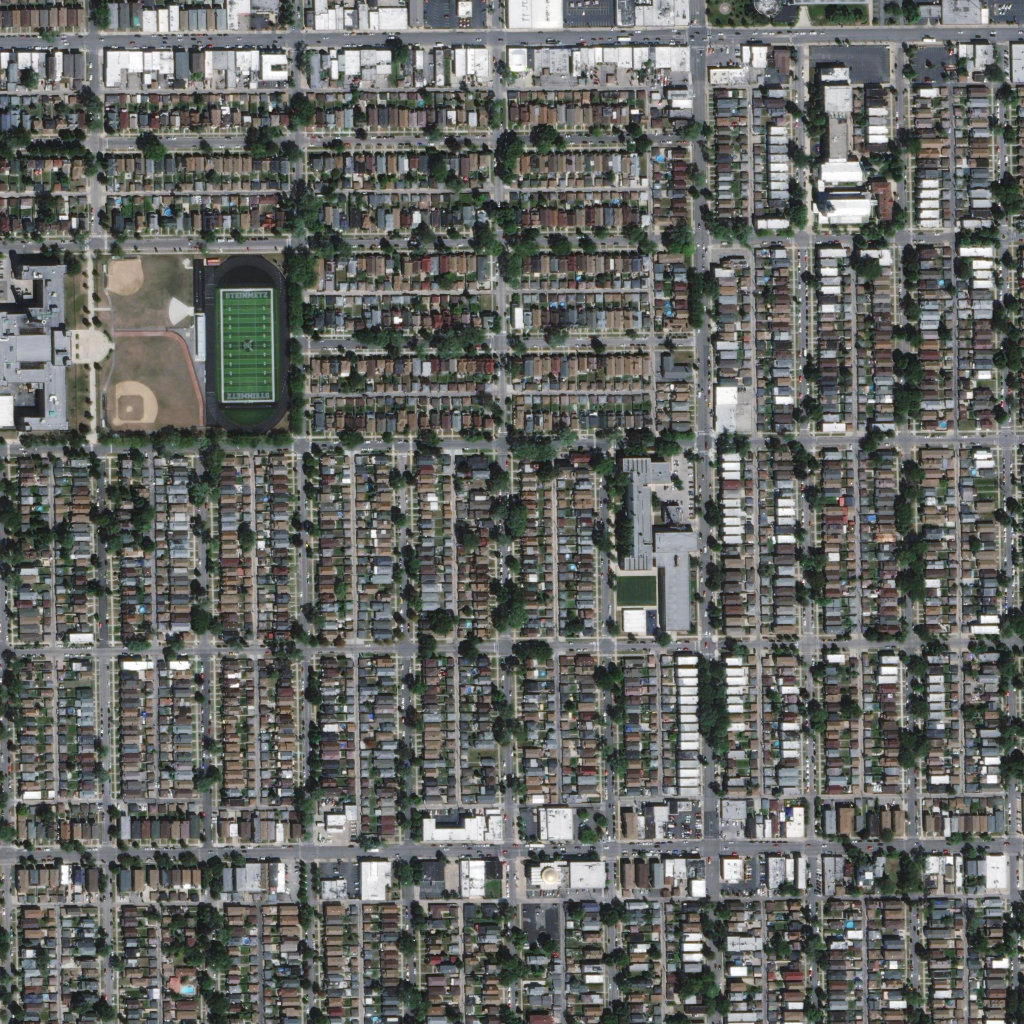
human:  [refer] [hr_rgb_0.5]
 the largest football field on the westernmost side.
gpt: <box>[[21, 27, 27, 39, 0]]</box>